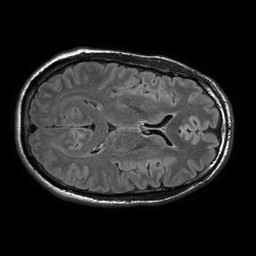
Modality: FLAIR
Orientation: axial
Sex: male
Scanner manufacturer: philips
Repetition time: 11 s
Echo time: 0.125 s